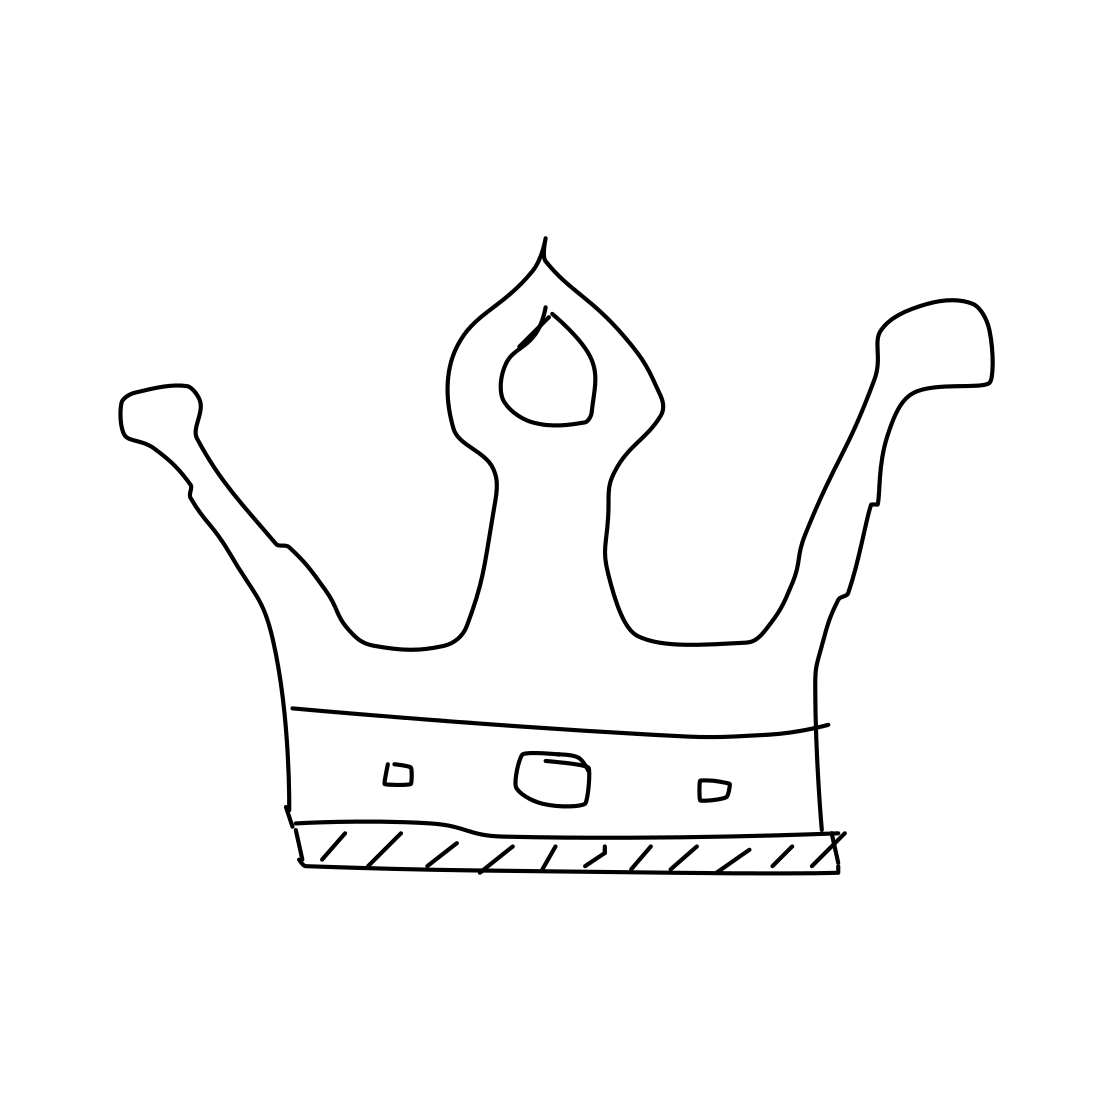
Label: crown